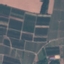
Land use / land cover class: PermanentCrop